RGB frame:
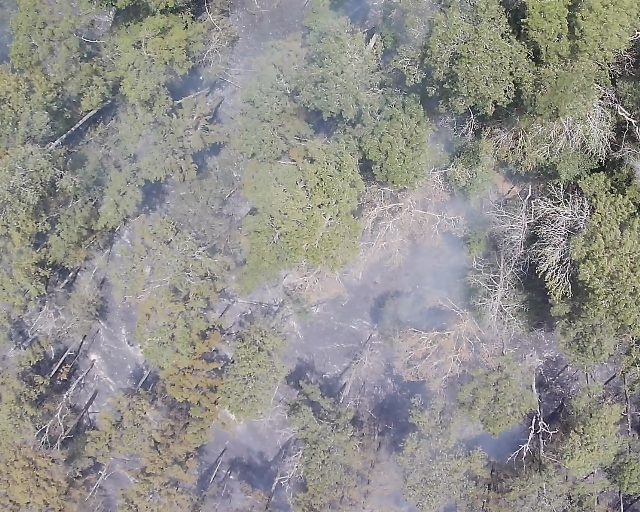
Thermal frame:
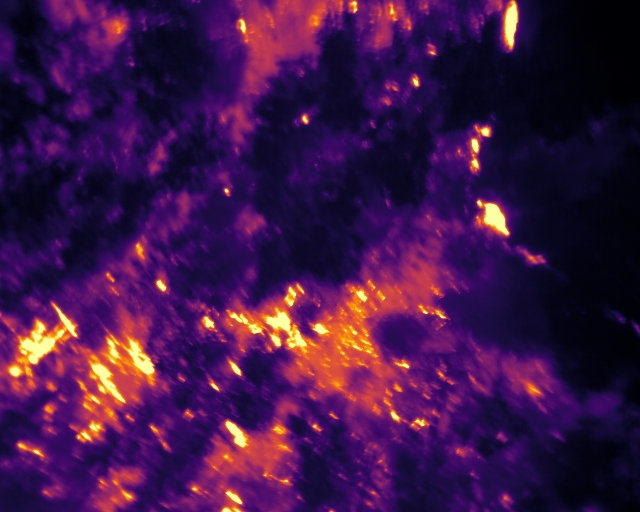
Captured: 2026-02-26 03:40:38
Pixels at or above 80 °C: 6103 (fraction of frame: 0.01862)